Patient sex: F
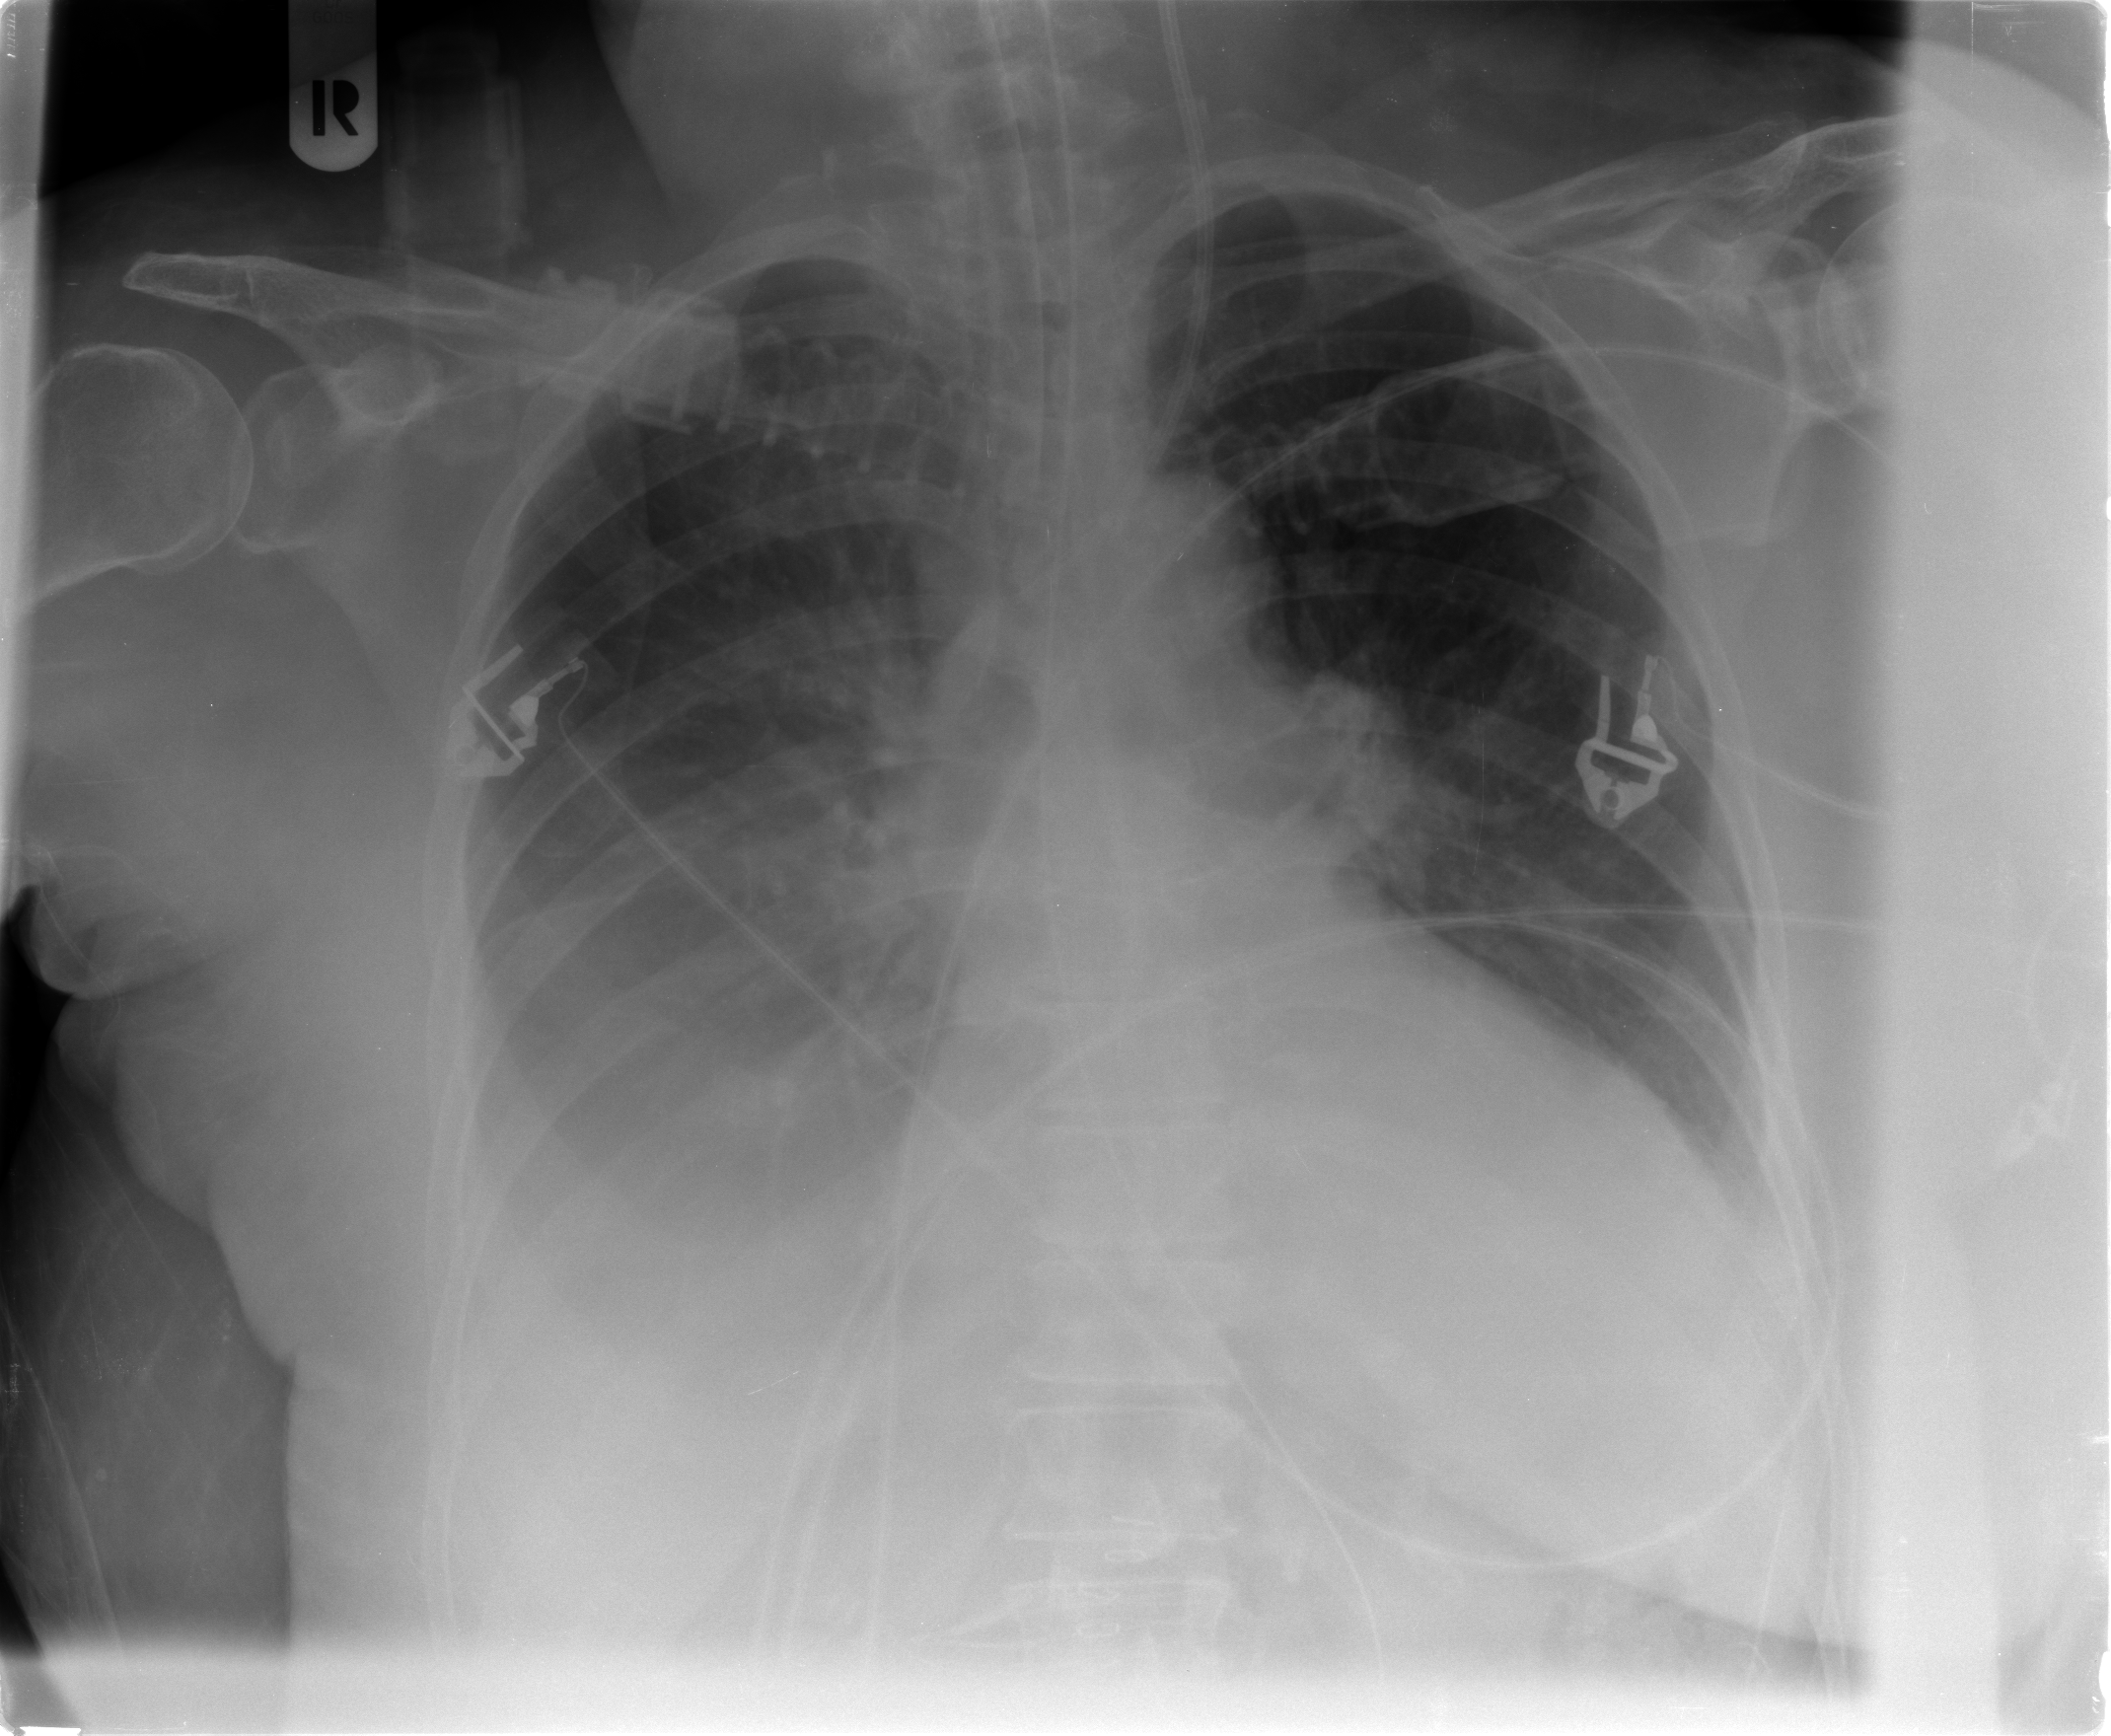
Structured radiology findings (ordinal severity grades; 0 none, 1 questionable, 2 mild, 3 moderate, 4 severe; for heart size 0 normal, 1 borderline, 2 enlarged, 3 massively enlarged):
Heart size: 2
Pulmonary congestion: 1
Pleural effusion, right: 2
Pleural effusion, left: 1
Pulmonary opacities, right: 1
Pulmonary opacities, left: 0
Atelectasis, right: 2
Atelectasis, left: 2